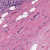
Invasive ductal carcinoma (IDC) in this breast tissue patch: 1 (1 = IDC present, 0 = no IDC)